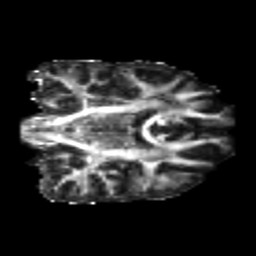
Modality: FA
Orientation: coronal
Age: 22
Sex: male
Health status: healthy
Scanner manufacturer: philips
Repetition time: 7.386 s
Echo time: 0.08599 s